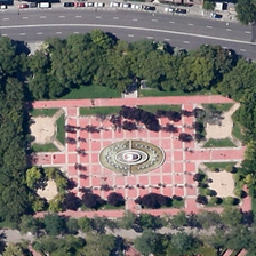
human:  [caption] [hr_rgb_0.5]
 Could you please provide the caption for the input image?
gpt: The trees are green and the roads are gray.

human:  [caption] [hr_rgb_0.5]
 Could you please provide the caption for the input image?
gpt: The trees are green and the streets are gray.

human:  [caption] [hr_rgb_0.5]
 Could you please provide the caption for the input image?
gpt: The trees are green and the roads are gray.

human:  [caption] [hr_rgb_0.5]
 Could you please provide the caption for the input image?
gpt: The trees are green and the roads are gray.

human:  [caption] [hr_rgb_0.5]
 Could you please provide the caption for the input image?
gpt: The trees are green and the roads are gray.